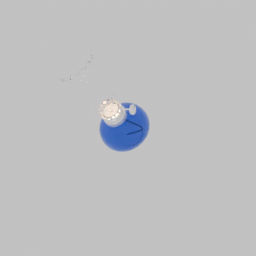
Label: lighting